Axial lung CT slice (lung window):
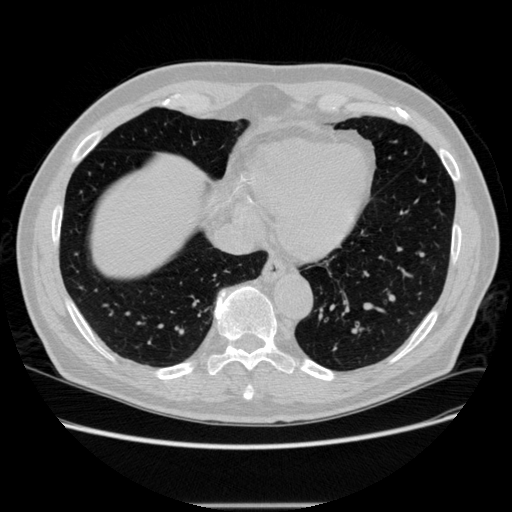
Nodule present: no